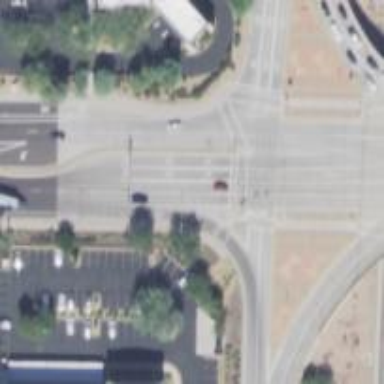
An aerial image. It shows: Solid stop line on the road.